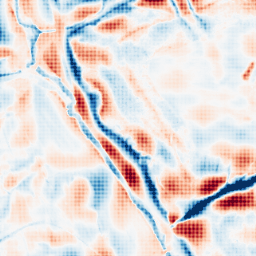
Category: wavelet
Decomposition family: wavelet_biorthogonal
Decomposition parameters: wavelet: bior3.5
level: 5
Upsampling method: sinc_hamming
Upsampling parameters: scale: 4
kernel_size: 4
Upsampling scale: 4